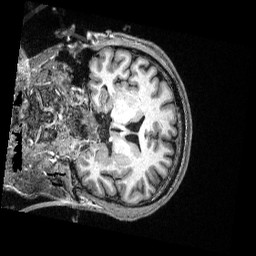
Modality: T1w
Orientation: coronal
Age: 48
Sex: male
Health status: ill
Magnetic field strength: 3 T
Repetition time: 2.53 s
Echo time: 0.00331 s